Question: I'm trying to make a iPad like toobar at the bottom of my webpage, using the free <URL>.

Now, <URL> sorta answers it .. but i'm not sure how to extended that answer to include
1. 4 or so sections (eg. friends, person logged in (if they are), etc.)..
2. Keep that toolbar at the bottom, no matter what. The middle content is scrollable. but the header and this footer should always be visible.
Can this be done?
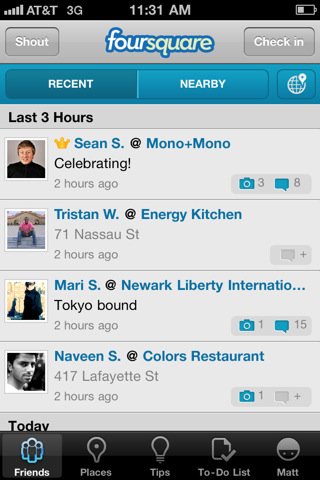
Answer: To include a tab bar in jQTouch, you'll want to download a later version of jQT than r109, the default package from their homepage. Go to its <URL> to grab a later version of source.
Then, take a look at this post:
<URL>.